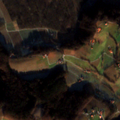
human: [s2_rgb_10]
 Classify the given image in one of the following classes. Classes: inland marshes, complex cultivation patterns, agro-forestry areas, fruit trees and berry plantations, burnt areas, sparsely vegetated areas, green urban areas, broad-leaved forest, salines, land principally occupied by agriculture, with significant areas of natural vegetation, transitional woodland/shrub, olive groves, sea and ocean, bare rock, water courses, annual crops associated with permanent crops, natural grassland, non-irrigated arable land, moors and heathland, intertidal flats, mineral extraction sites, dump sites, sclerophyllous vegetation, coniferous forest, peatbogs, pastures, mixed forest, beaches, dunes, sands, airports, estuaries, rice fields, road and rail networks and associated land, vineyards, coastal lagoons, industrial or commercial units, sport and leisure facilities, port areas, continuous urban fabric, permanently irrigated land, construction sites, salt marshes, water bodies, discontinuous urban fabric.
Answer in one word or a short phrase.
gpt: non-irrigated arable land, complex cultivation patterns, broad-leaved forest, mixed forest